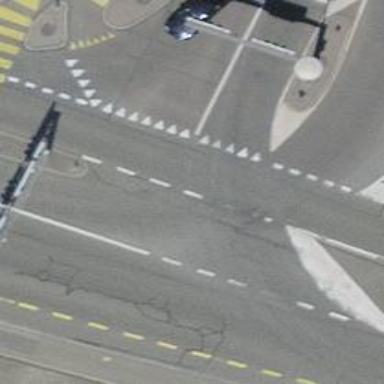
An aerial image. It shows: Road with traffic signals.